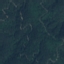
Land use / land cover class: Forest